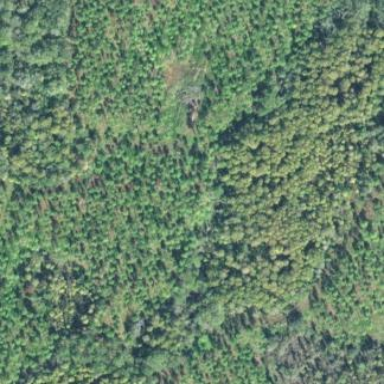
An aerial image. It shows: Forest area dominated by needle-leaved trees.